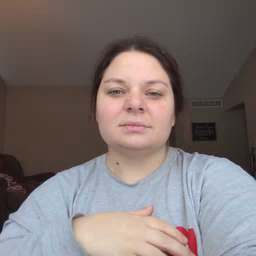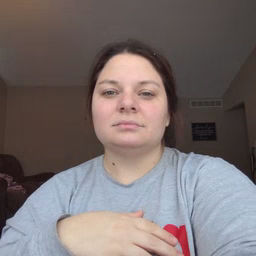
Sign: flower